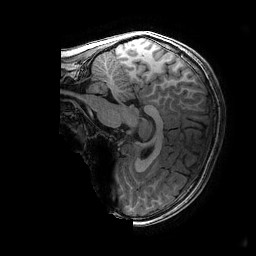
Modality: T1w
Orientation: sagittal
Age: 18
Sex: male
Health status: ill
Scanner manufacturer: ge
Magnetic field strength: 3 T
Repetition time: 0.007664 s
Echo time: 0.00342 s